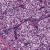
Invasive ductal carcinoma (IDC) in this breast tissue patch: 0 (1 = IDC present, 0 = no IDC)